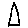
Label: triangle